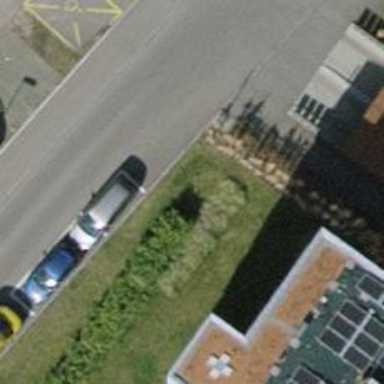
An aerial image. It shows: Parking lane area.